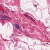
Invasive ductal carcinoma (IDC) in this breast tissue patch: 0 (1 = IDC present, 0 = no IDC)